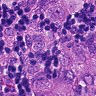
Metastatic tissue present: yes